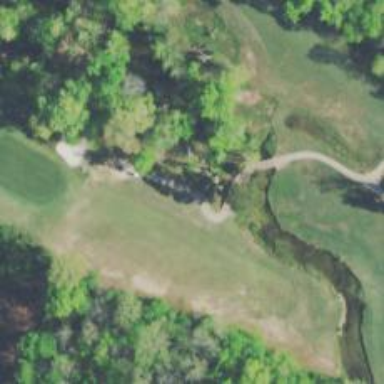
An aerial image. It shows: Golf cartpath that is also road path.